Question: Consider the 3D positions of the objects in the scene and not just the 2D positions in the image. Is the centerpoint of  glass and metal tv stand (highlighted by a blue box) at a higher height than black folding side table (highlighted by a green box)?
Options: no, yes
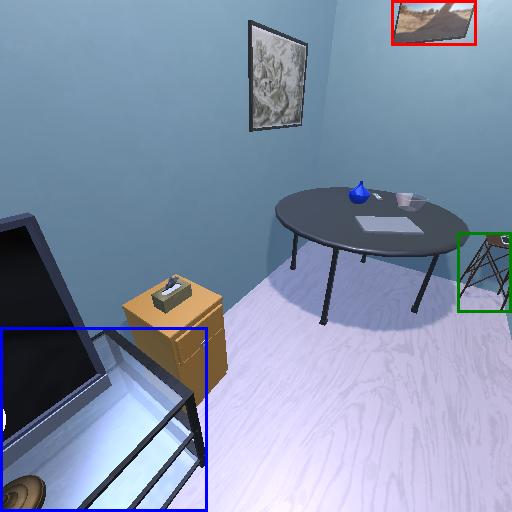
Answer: no